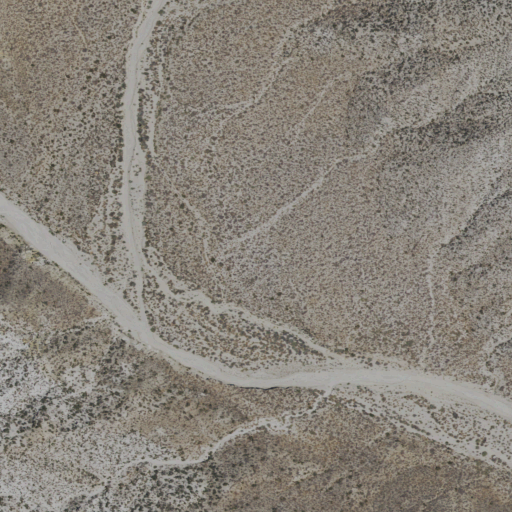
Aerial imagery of valley in California named Copper Canyon containing only shrub